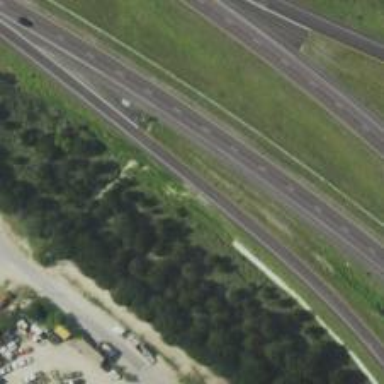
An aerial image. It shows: Motorway link.